Question: I have a windows form application. On the form there are three groupboxs.
Each groupbox contains some controls. Please see the image.

There is a groupbox "flag" that contains a few checkboxs. "flag" is inside in "groupbox1".
I used Tab key to go through each control but it doesn't work for checkboxs in "flag". I did set proper tabindex for each control.
It works for textboxs and buttons but checkboxs.
Why? Thanks for help.
'''
// groupBox2
//
this.groupBox2.Controls.Add(this.pictureBox10);
this.groupBox2.Controls.Add(this.pictureBox9);
this.groupBox2.Controls.Add(this.pictureBox8);
this.groupBox2.Controls.Add(this.pictureBox7);
this.groupBox2.Controls.Add(this.chkStoplight);
this.groupBox2.Controls.Add(this.lblStoplight);
this.groupBox2.Controls.Add(this.chkIsCount);
this.groupBox2.Controls.Add(this.chkExceptionFlag);
this.groupBox2.Controls.Add(this.chkIsActive);
this.groupBox2.Controls.Add(this.lblIsActive);
this.groupBox2.Controls.Add(this.lblExceptionFlag);
this.groupBox3.Controls.Add(this.lblIsCount);
this.groupBox2.Location = new System.Drawing.Point(16, 201);
this.groupBox2.Name = "groupBox2";
this.groupBox2.Size = new System.Drawing.Size(321, 70);
this.groupBox2.TabIndex = 10;
this.groupBox2.TabStop = true;
this.groupBox2.Text = "Flags";
//
// chkStoplight
//
this.chkStoplight.AutoSize = true;
this.chkStoplight.Location = new System.Drawing.Point(44, 25);
this.chkStoplight.Name = "chkStoplight";
this.chkStoplight.Size = new System.Drawing.Size(15, 14);
this.chkStoplight.TabIndex = 0;
this.chkStoplight.UseVisualStyleBackColor = true;
In the property, I found TabStop is true for chkStoplight.
'''
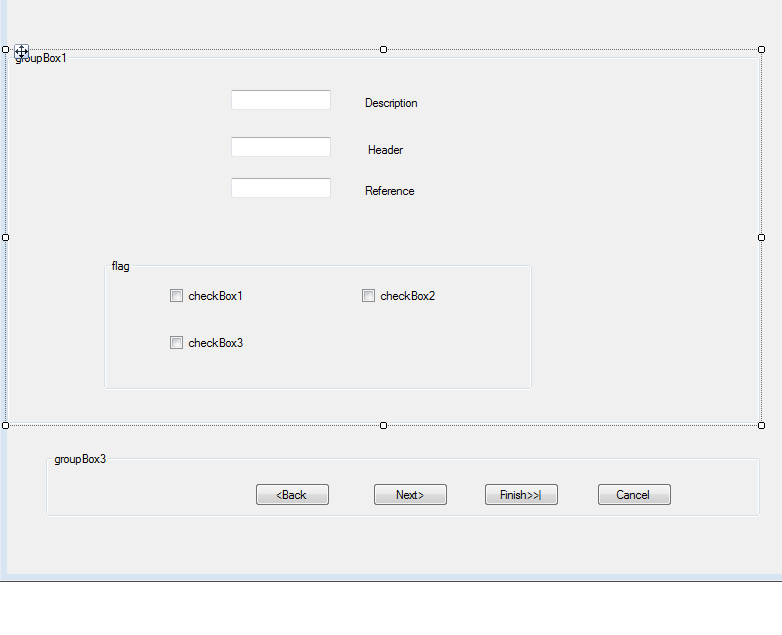
Answer: For :
You should make sure that your GroupBox 'flag' has an appropriate TabIndex set.
From <URL>:
> Additionally, by default, a GroupBox control has its own TabIndex
value, which is a whole number. A GroupBox control itself cannot have
focus at run time. Thus, each control within a GroupBox has its own
decimal TabIndex value, beginning with .0. Naturally, as the TabIndex
of a GroupBox control is incremented, the controls within it will be
incremented accordingly. If you changed a TabIndex value from 5 to 6,
the TabIndex value of the first control in its group automatically
changes to 6.0, and so on
Also, make sure the <URL> property of your GroupBox 'flag' is not set to false. I believe false is the default.
For :
Make sure that the <URL> property is set. This also defaults to false.
'groupBox3''checkBox1''checkBox2''checkBox3''flag''groupBox1''groupBox3'